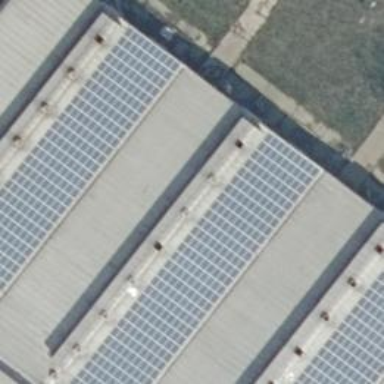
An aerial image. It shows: Solar photovoltaic panel generator.